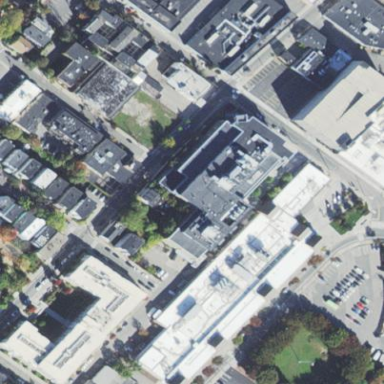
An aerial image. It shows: Office building with black roof.